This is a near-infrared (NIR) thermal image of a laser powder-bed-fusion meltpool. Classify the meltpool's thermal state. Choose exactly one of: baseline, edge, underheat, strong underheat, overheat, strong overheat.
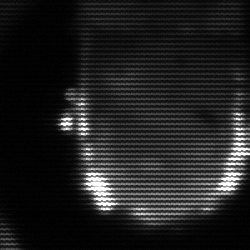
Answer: baseline